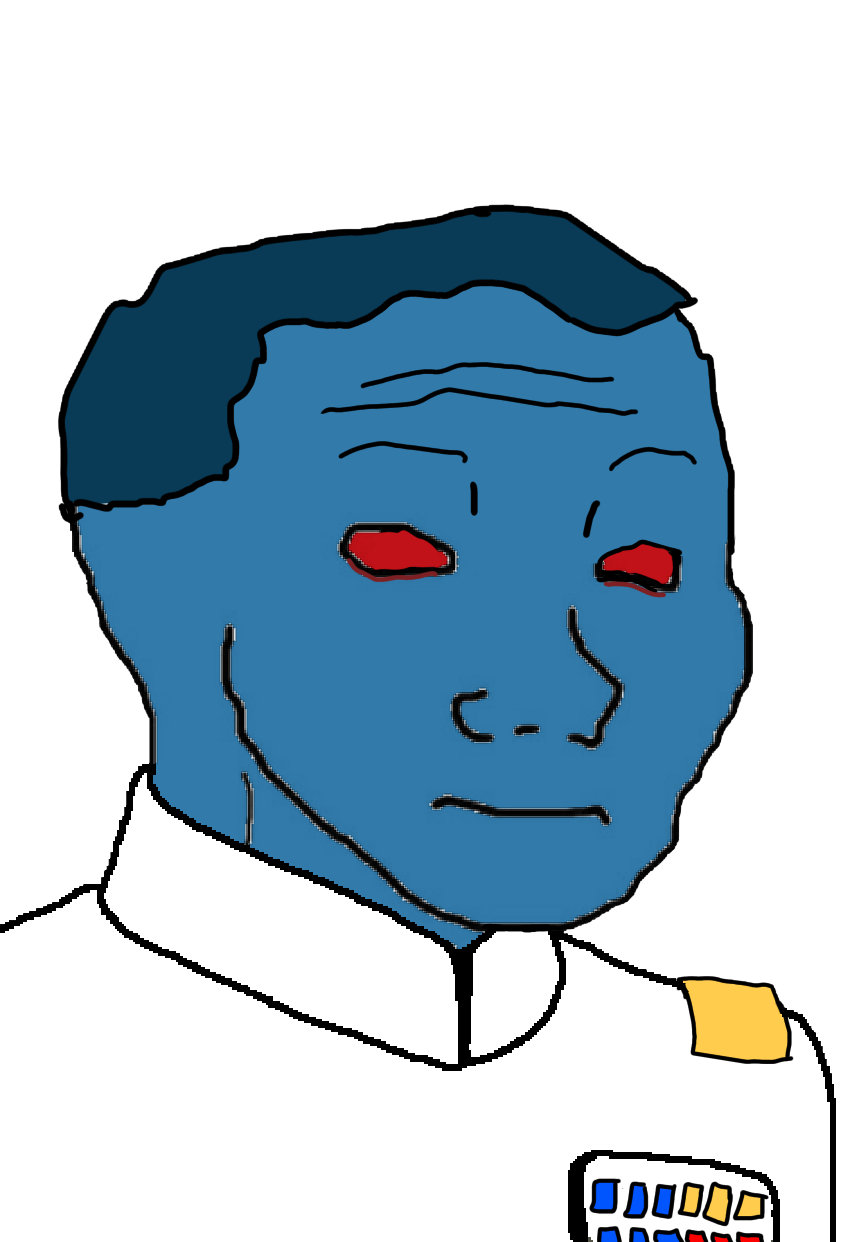
Label: 5_Alien